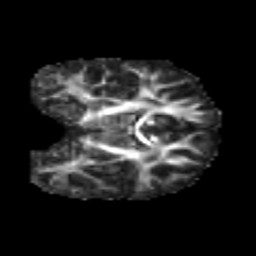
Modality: FA
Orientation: coronal
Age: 6
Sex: male
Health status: healthy